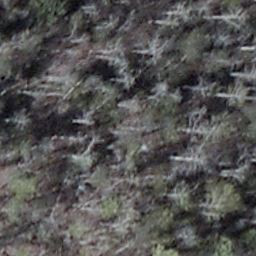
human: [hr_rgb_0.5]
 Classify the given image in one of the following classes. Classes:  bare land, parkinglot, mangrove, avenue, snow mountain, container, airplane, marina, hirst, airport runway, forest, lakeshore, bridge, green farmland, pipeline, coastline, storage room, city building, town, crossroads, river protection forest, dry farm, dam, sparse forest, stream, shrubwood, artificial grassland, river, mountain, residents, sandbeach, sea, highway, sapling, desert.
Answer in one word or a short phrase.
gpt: shrubwood